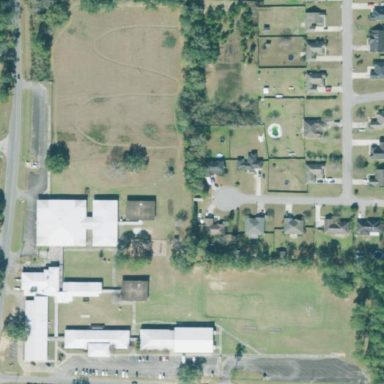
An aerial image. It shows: School.